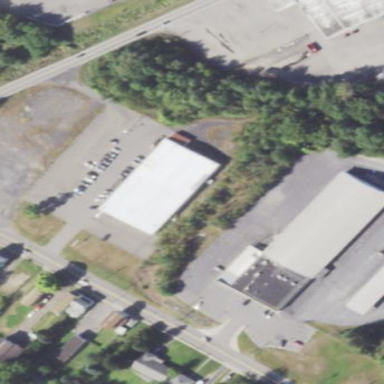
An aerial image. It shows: Commercial building housing roller skating sports center.